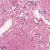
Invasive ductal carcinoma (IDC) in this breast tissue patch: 0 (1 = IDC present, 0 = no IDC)